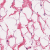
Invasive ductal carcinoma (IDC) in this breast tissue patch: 0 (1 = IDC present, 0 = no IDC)